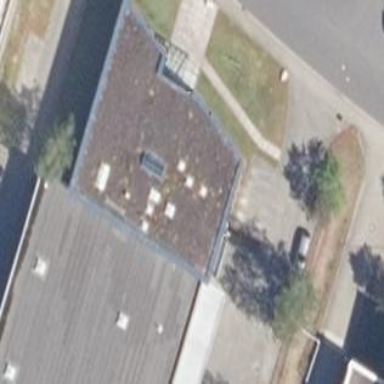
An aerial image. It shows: Commercial building.